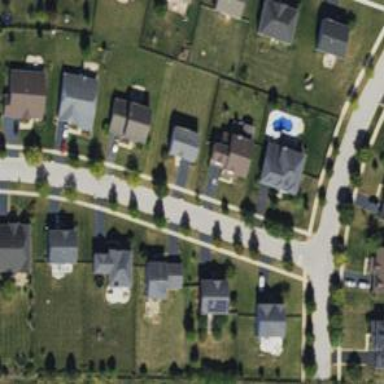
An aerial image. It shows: Residential road with separate asphalt sidewalk.